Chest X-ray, PA view. Patient: 53 years old, sex M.
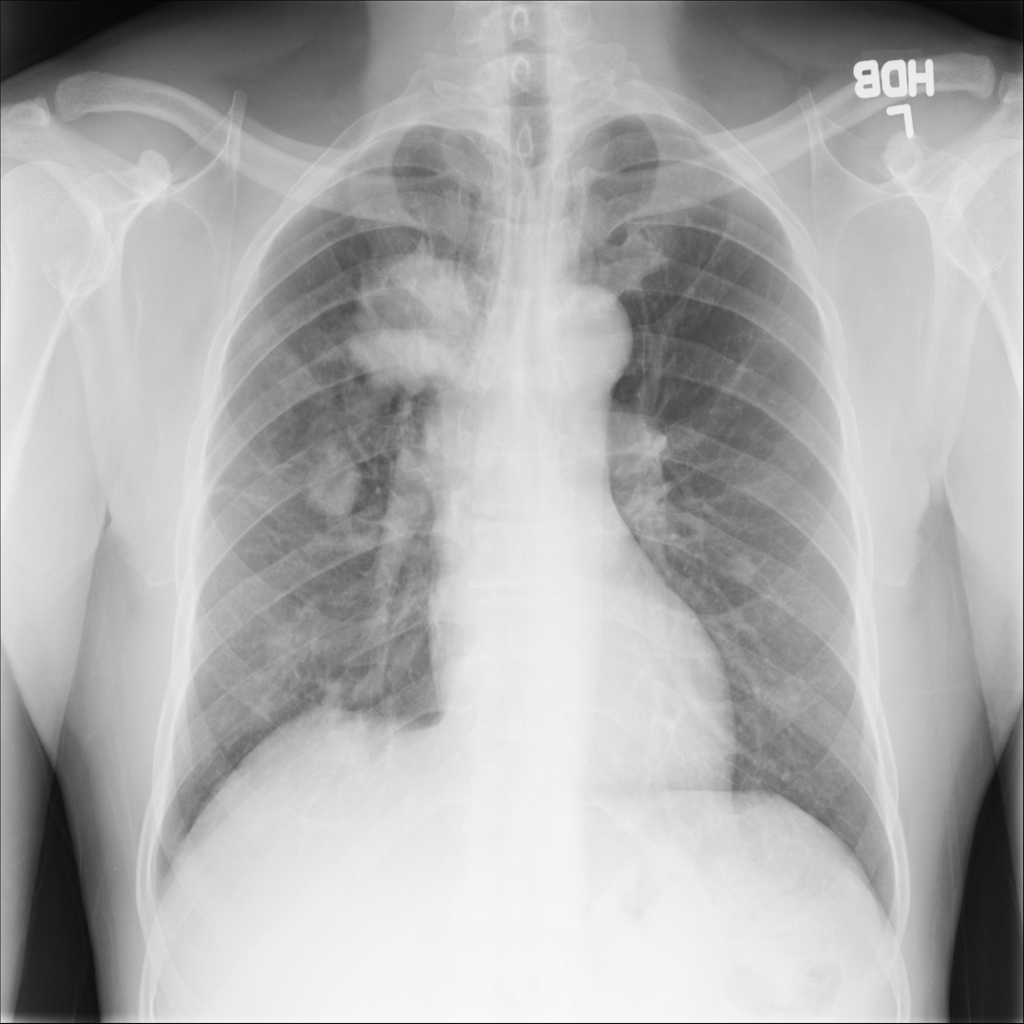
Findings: Mass